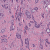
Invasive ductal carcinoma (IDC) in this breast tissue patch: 1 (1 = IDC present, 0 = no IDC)